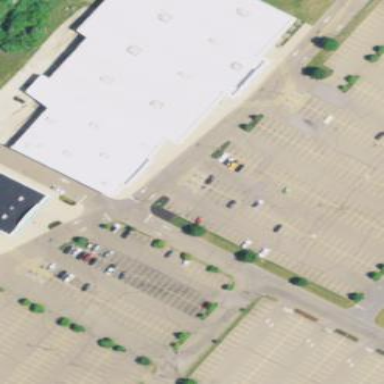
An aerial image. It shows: Retail building.